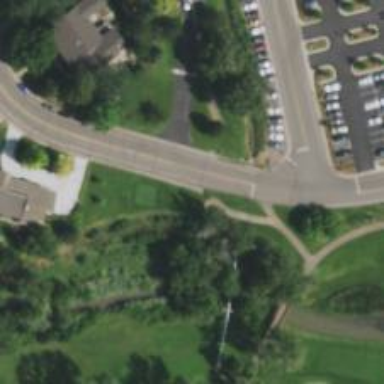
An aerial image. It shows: Path designated as golf cart path.